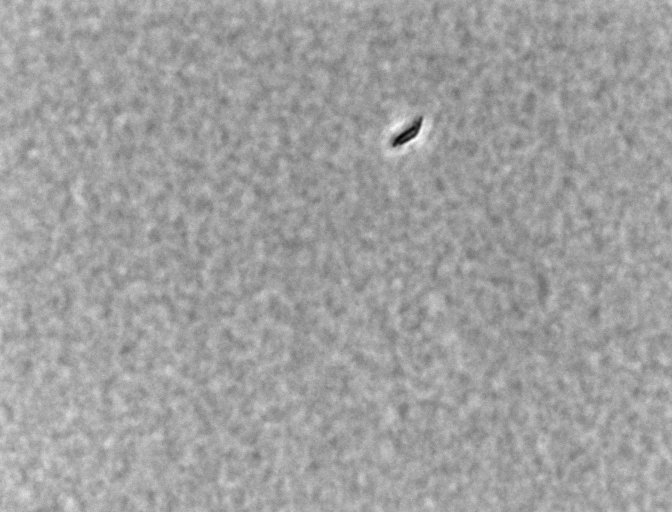
Bacillus coagulans